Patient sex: F
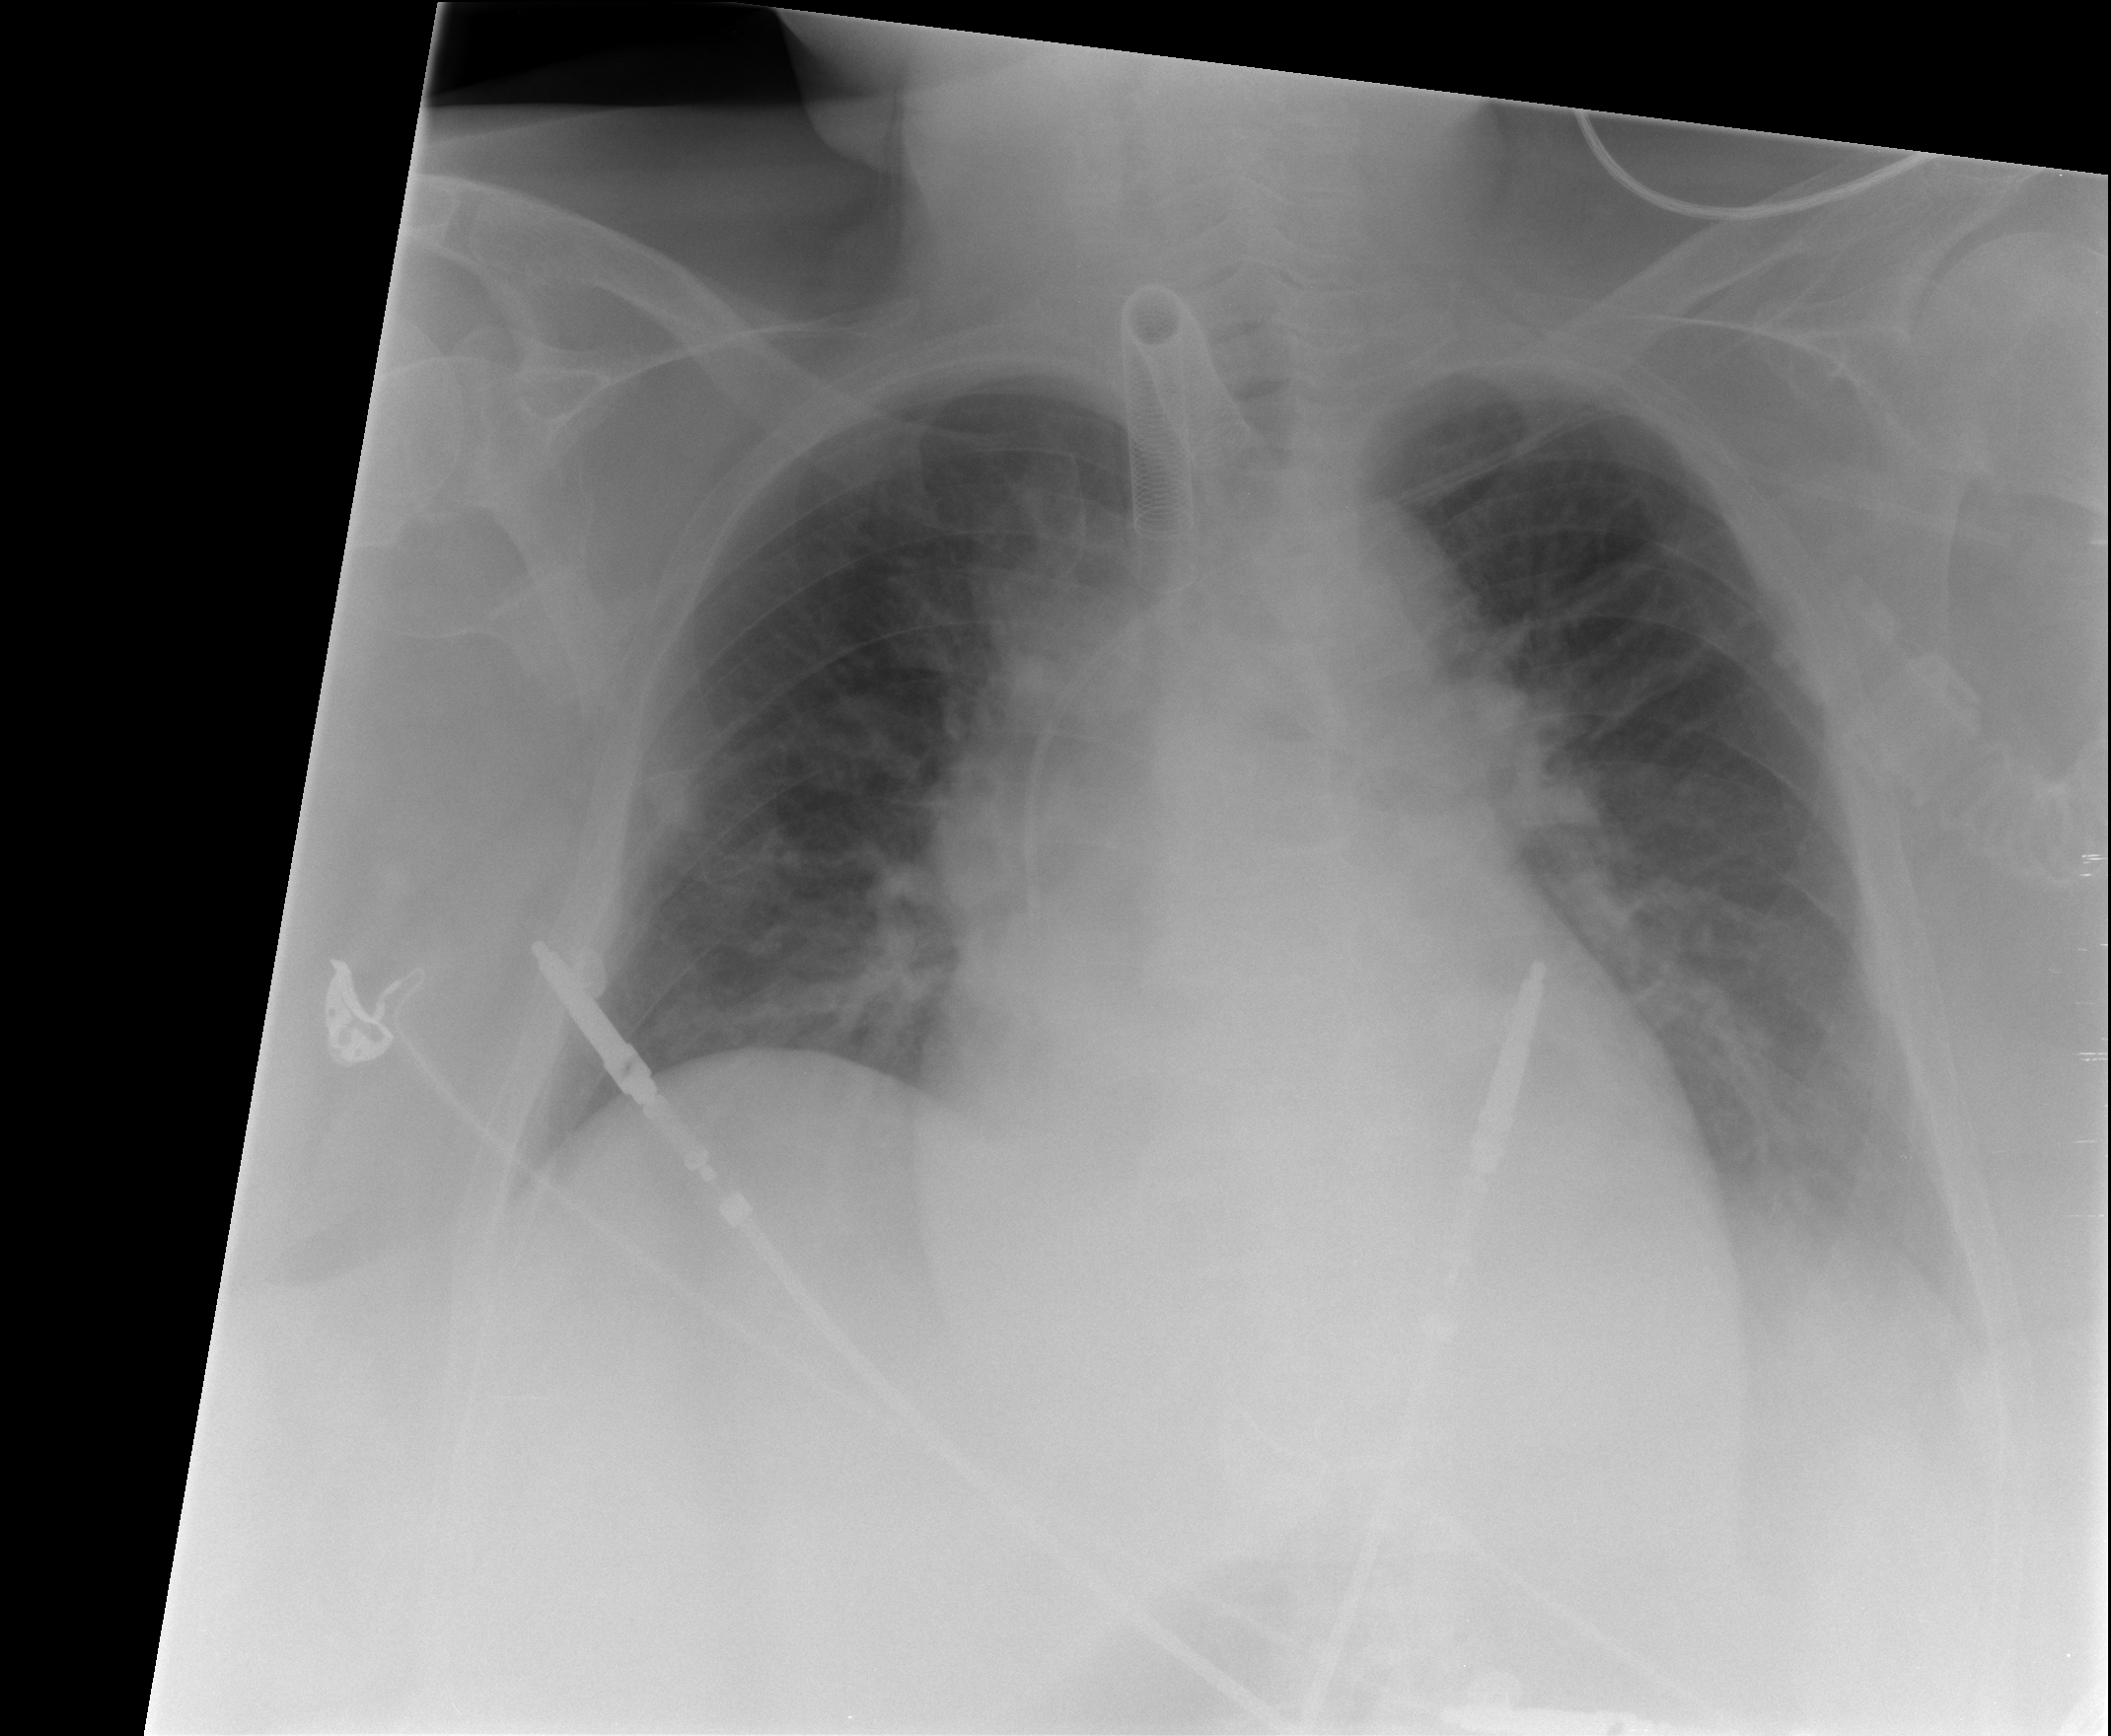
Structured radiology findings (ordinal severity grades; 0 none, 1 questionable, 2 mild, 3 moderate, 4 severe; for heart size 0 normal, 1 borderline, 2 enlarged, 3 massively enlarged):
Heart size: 0
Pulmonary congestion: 0
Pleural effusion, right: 0
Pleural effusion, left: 2
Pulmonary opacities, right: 0
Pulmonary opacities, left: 0
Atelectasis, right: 0
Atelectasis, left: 0